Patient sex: M
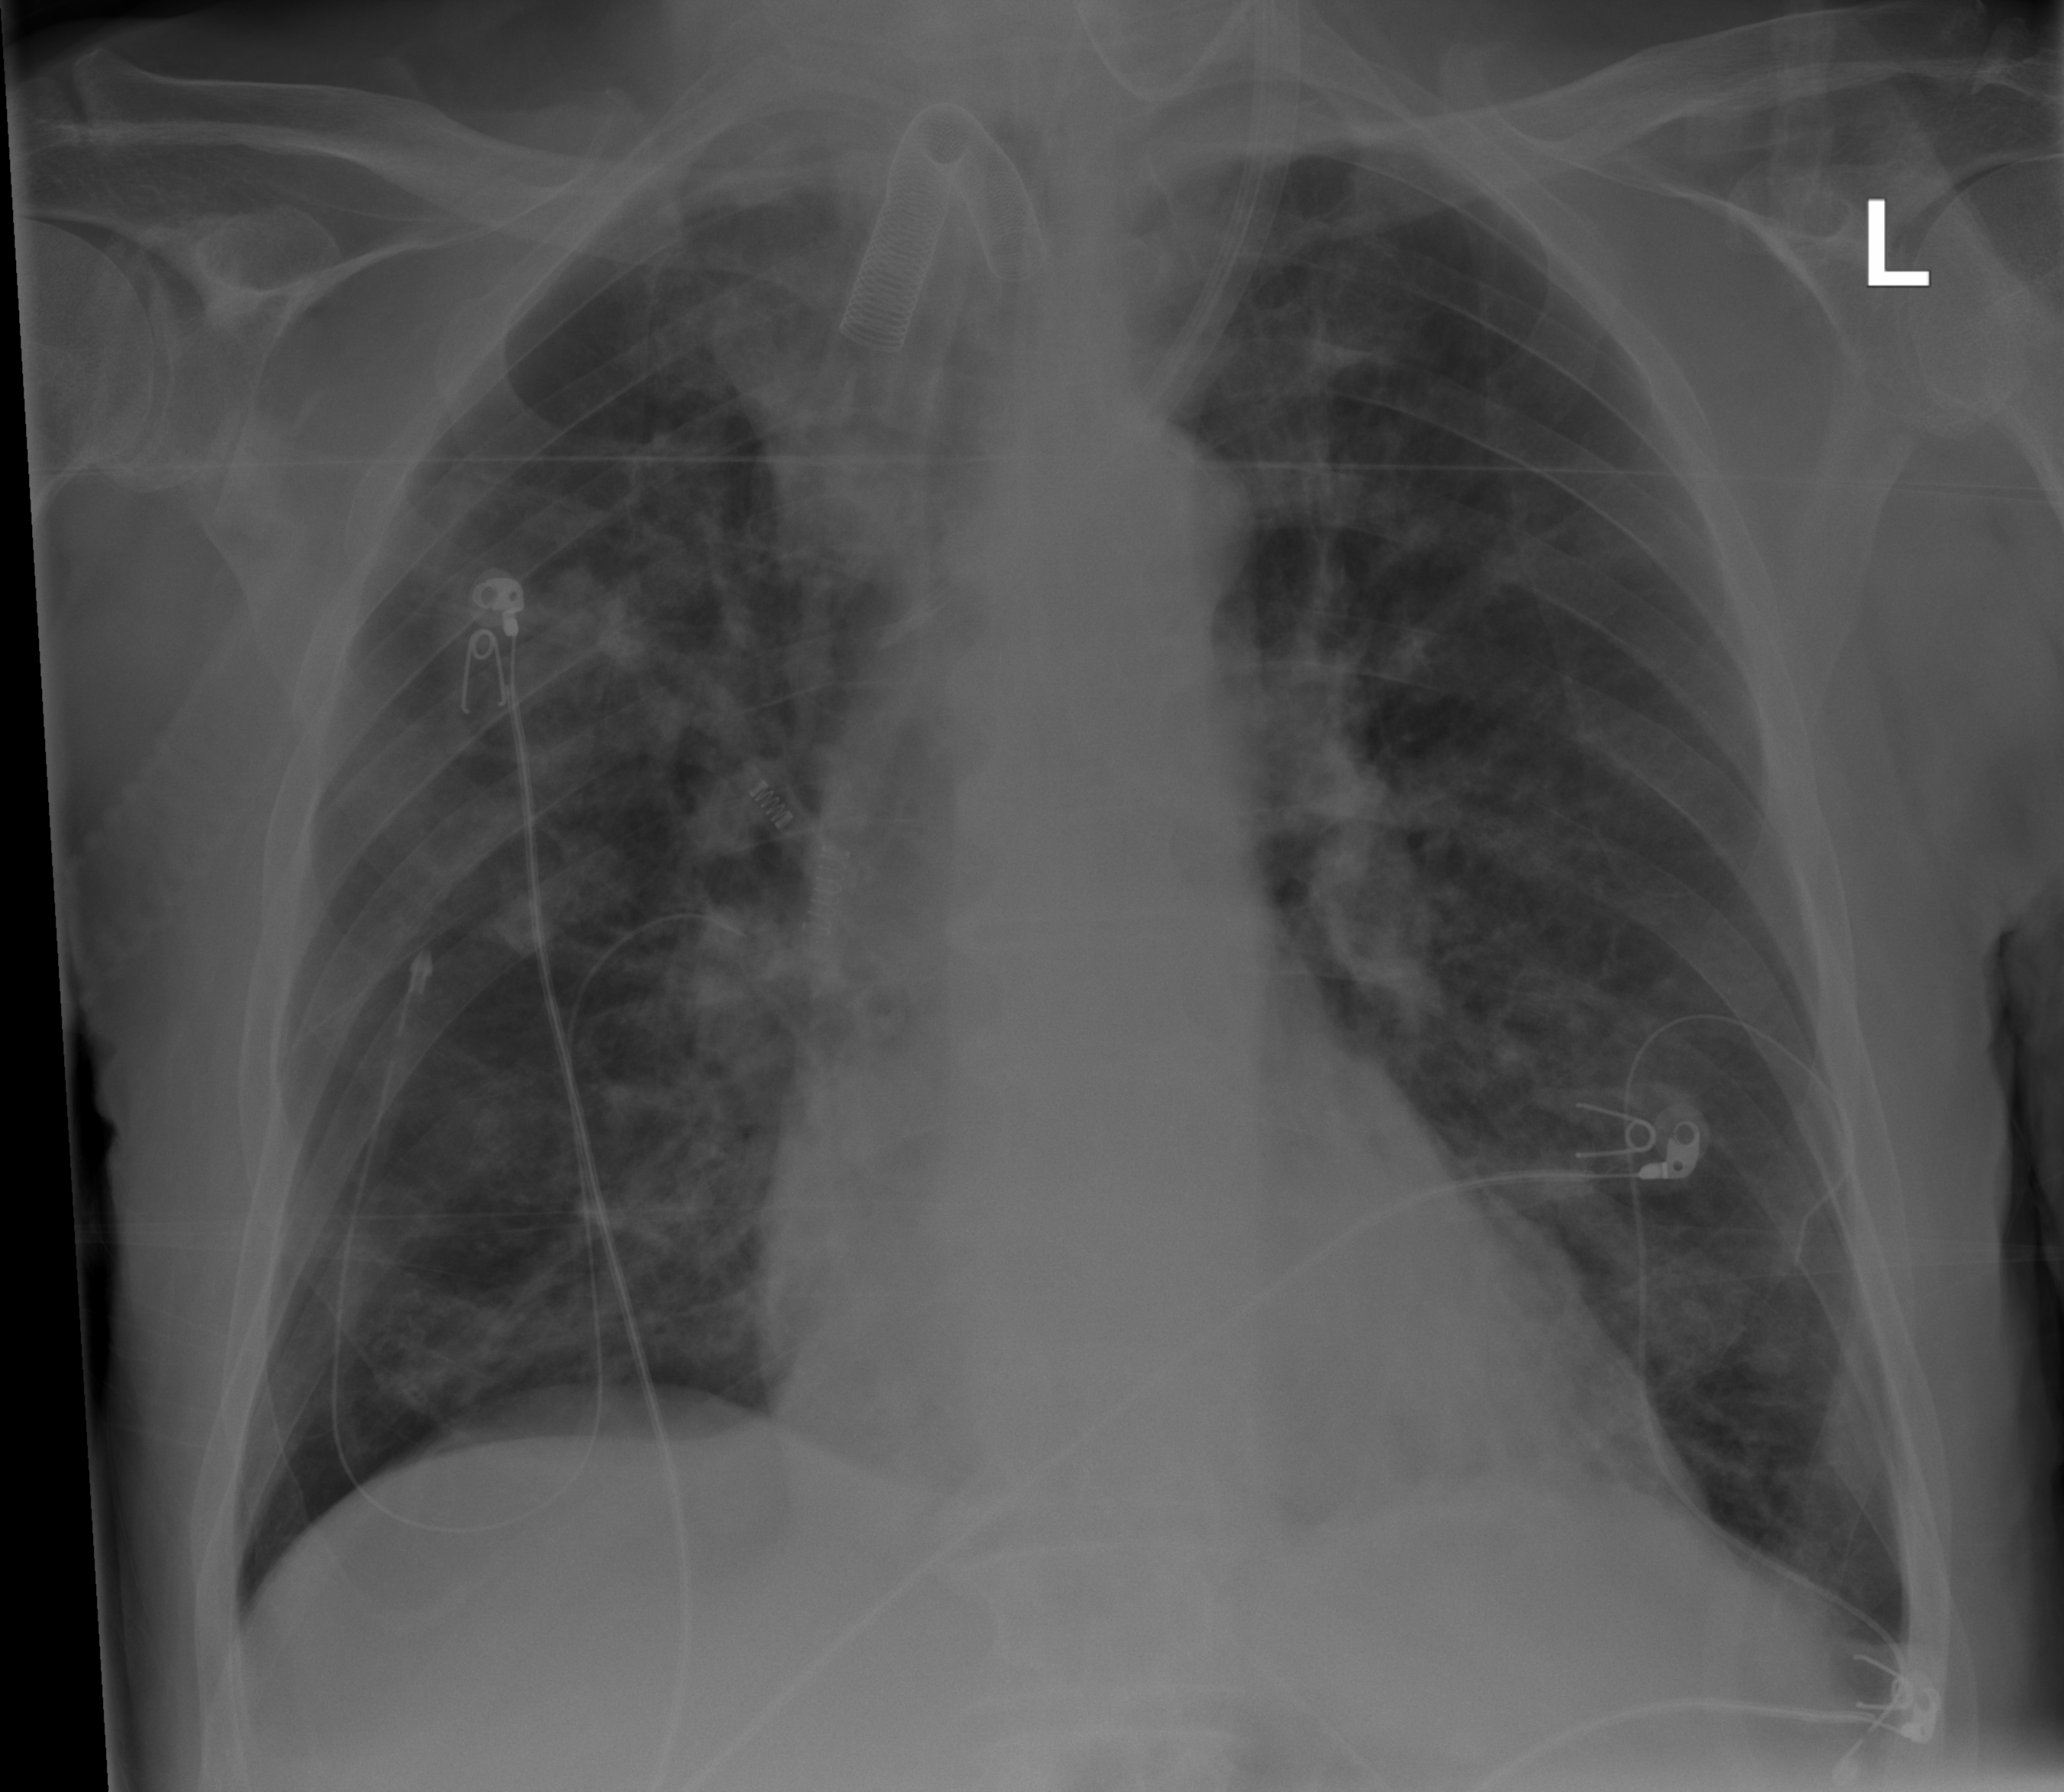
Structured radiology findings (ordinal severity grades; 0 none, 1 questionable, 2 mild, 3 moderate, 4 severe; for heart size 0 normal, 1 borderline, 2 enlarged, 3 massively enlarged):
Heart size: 1
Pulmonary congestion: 2
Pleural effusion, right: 0
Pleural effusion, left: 1
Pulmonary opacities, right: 3
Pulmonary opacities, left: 1
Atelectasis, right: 2
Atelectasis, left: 2